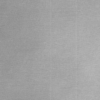
Label: dusty